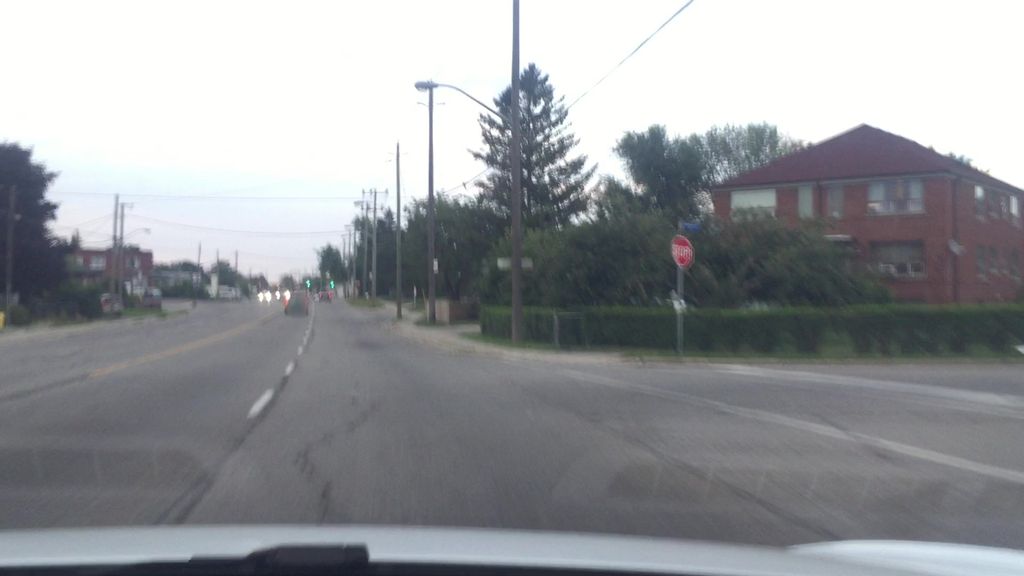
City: toronto